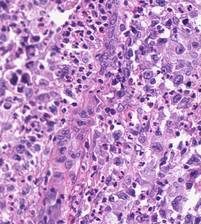
Tumor epithelial tissue: yes
Tumor-associated stroma tissue: no
Normal tissue: no